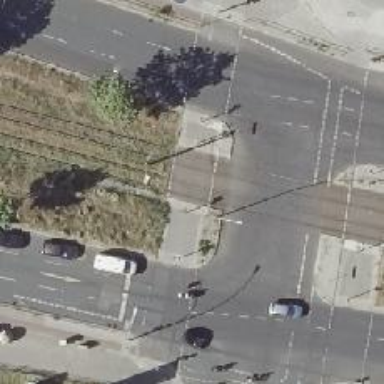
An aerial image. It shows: Footway crossing with traffic signals and pedestrian island.